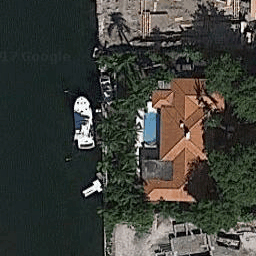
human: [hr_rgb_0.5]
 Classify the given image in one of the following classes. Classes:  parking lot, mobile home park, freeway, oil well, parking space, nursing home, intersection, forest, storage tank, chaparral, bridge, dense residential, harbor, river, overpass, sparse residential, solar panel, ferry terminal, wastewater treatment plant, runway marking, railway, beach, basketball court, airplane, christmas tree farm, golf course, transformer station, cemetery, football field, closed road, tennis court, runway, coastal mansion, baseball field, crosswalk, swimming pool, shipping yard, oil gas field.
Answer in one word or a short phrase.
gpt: coastal mansion